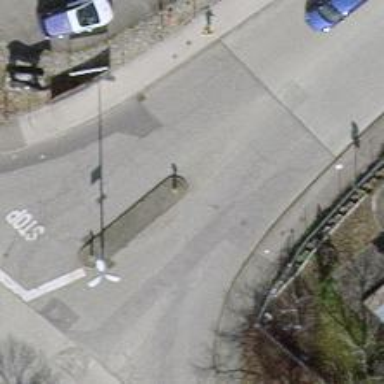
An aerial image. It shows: Asphalt footway leading to traffic island.